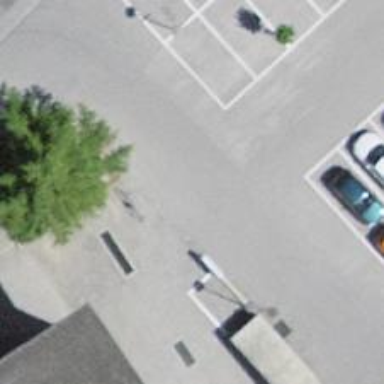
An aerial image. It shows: Road serving as parking aisle.